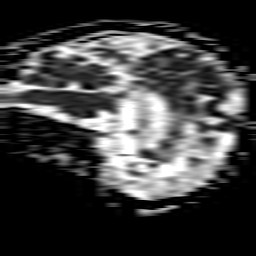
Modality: ADC
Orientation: sagittal
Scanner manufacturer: philips
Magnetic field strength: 1.5 T
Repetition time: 3.775 s
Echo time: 0.09565 s